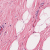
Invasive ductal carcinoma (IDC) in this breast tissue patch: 0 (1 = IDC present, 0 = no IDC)